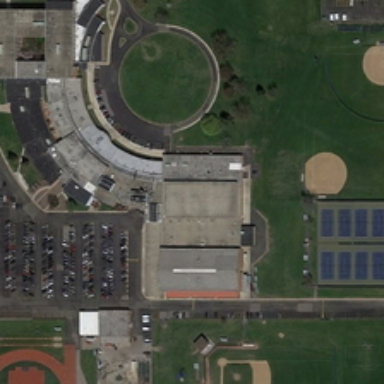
The arc shaped building is close to a circular grassland .